Question: When I do boostrap I have to use the class "row" ...
When you look at my test design:

Why I am forced with a margin-left of -30px?
With this html I would expect 3 rows sharing each column 33% of the whole available width:
'''
<div class="container">
<div class="row">
<div style="background-color: pink;" class="span4">
This is a label
</div>
<div style="background-color: violet;" class="span4">
This is a textbox
</div>
<div style="background-color: slateblue;" class="span4">
This is a button
</div>
</div>
<div class="row">
<div style="background-color: orange;" class="span4">
This is a label
</div>
<div style="background-color: orangered;" class="span4">
This is a textbox
</div>
<div style="background-color: yellow;" class="span4">
This is a button
</div>
</div>
<div class="row">
<div style="background-color: seagreen;" class="span4">
This is a label
</div>
<div style="background-color: green;" class="span4">
This is a textbox
</div>
<div style="background-color: lightgreen;" class="span4">
This is a button
</div>
</div>
</div>
'''
The gray area with the buttons is from this code:
'''
<div style="background-color: gray;">
<div class="pager">
<div class="pull-left">
<a href="#" class="btn" data-bind="css: { disabled: !hasPrevious() }, click: previous">previous</a>
<a href="#" class="btn" data-bind="css: { disabled: !hasNext() }, click: next">next</a>
</div>
<div class="pull-right">
<span data-bind="text: stepNumber()" />
<span>/</span>
<span data-bind="text: stepsLength" />
</div>
</div>
<hr />
<!-- ko compose: { model: activeStep,
transition: 'entrance' } -->
<!-- /ko -->
</div>
'''
1. Why does the whole 3-column design fall together when I remove the -30px margin-left?
2. How should I change my code to really get a 3 column layout each column having the same width. This is what span4 should do.
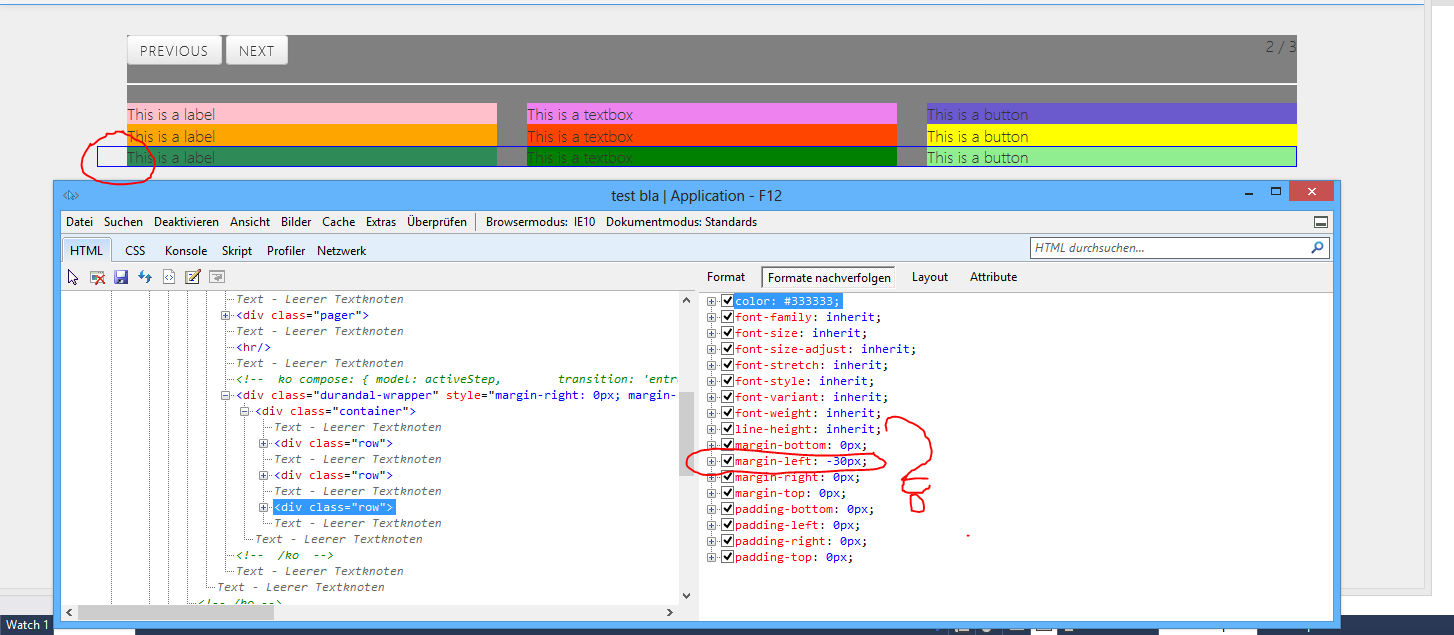
Answer: :
the 'span's all have a 'margin-left' of '30px' to create some space between the single blocks. this space should only appear the single 'span's and (or end) of the 'row'. to accomplish this, there are several possibilitys - for example:
- 'margin'- ':first-child''span'-
i can only assume the bootstrap uses the first option because it's more compatible with older browsers (most likely IE 7 and below).
a little example: lets say your 'span's have a width of 100, a space of 10 and there are 3 in a row.
- - - - -
if you use 'span4's, you already have 3 columns of the same width. you don't need to change anything.